Question: I am getting this error when i try to import a package to the MSDB in SSMS, i guess it got something to do with roles? But where do i change this?

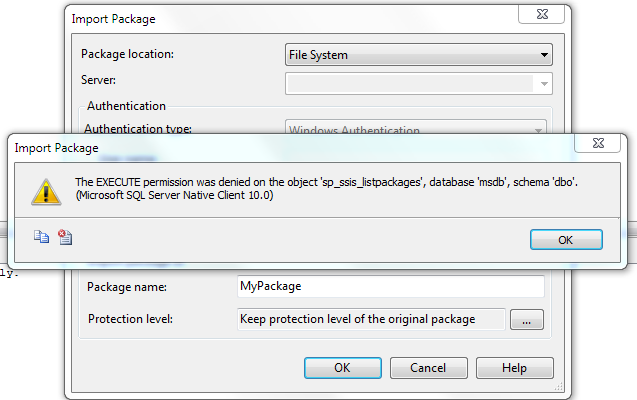
Answer: Looks like you need to add yourself to one of the SSIS fixed roles (see <URL>